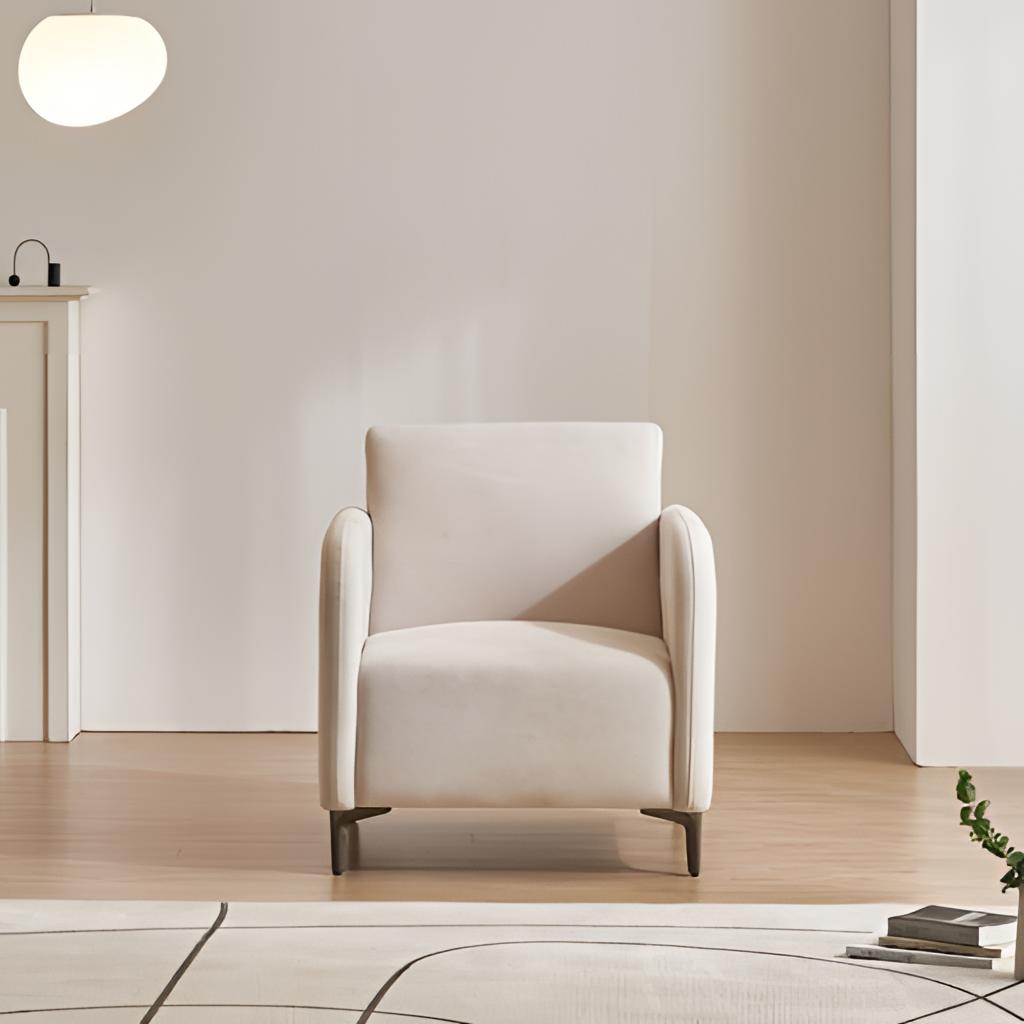
living room, fabric armchair, minimalist, beige wood flooring, with plank pattern, paint wallpaper, with solid pattern